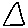
Label: triangle